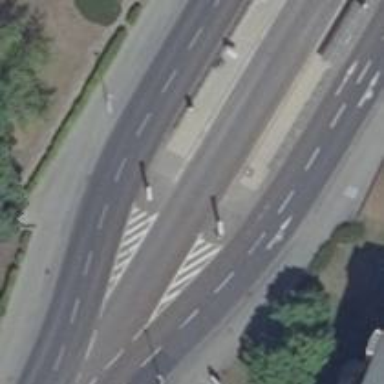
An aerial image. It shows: Unmarked crossing with pedestrian island.